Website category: book
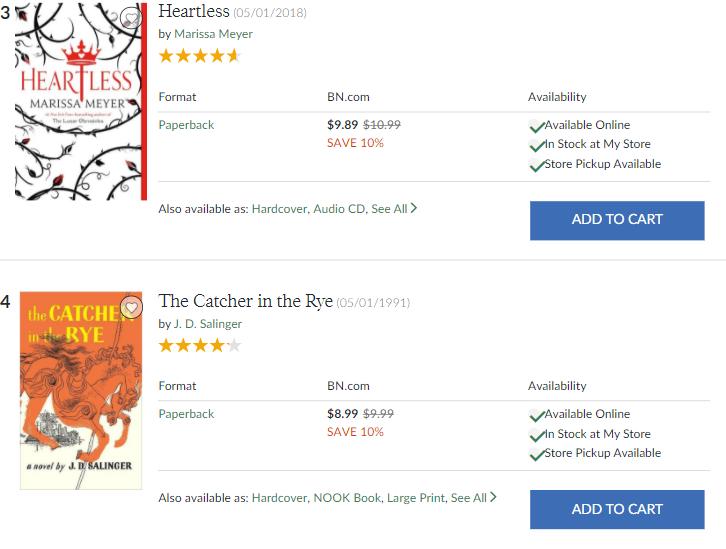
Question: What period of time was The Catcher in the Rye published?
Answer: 05/01/1991

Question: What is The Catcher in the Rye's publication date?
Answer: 05/01/1991

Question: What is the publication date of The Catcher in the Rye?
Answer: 05/01/1991

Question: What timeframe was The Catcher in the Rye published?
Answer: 05/01/1991

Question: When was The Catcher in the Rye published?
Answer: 05/01/1991

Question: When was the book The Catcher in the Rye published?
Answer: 05/01/1991

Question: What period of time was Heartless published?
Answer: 05/01/2018

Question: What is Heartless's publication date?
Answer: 05/01/2018

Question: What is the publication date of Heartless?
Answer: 05/01/2018

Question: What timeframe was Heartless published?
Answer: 05/01/2018

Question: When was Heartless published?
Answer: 05/01/2018

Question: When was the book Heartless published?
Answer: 05/01/2018

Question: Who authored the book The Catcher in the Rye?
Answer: J. D. Salinger

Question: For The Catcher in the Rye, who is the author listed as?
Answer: J. D. Salinger

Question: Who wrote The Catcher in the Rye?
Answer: J. D. Salinger

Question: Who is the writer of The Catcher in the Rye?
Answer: J. D. Salinger

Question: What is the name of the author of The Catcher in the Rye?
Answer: J. D. Salinger

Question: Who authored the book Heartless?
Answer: Marissa Meyer

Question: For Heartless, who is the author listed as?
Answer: Marissa Meyer

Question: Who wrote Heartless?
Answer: Marissa Meyer

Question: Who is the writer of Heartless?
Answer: Marissa Meyer

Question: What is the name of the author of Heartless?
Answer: Marissa Meyer

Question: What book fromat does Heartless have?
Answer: Paperback

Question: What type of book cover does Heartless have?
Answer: Paperback

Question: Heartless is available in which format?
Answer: Paperback

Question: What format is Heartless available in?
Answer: Paperback

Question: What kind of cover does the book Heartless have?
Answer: Paperback

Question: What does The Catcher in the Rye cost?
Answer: $8.99

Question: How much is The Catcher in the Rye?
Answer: $8.99

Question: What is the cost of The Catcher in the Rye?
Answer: $8.99

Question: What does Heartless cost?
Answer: $9.89

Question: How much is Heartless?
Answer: $9.89

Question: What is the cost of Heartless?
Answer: $9.89

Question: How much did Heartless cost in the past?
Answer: $10.99

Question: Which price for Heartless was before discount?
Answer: $10.99

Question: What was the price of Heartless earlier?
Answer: $10.99

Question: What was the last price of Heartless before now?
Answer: $10.99

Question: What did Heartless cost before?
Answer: $10.99

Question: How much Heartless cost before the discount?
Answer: $10.99

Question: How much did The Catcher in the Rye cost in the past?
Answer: $9.99

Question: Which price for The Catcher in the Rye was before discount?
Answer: $9.99

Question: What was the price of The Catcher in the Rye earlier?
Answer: $9.99

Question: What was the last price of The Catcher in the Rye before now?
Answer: $9.99

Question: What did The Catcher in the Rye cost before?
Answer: $9.99

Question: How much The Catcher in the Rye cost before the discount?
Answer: $9.99

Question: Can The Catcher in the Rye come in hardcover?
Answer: yes

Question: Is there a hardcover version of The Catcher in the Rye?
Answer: yes

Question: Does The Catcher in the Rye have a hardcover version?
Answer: yes

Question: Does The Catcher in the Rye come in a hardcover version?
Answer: yes

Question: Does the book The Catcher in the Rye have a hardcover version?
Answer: yes

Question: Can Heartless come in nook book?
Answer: no

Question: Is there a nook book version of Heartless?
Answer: no

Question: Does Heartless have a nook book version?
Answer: no

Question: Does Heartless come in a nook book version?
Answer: no

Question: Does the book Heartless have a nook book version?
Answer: no

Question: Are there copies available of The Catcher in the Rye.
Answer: yes

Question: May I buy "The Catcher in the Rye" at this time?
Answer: yes

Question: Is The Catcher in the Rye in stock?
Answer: yes

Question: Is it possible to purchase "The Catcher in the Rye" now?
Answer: yes

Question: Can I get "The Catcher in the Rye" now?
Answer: yes

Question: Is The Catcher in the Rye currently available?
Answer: yes

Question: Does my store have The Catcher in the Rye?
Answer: yes

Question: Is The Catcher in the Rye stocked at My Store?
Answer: yes

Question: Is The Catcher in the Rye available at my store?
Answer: yes